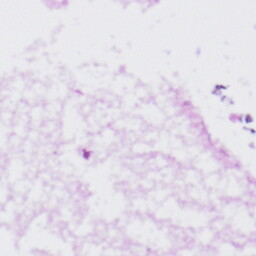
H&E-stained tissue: Liver